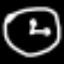
Label: clock